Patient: sex F, age 31
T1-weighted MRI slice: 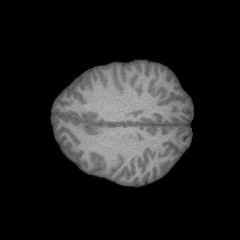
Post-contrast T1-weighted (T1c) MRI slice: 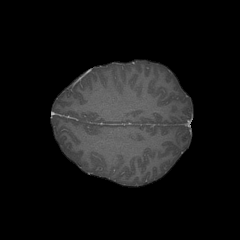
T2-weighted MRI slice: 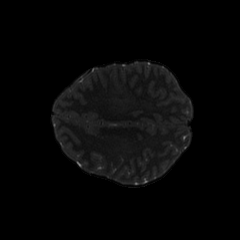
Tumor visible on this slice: no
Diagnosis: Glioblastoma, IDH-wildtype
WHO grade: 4